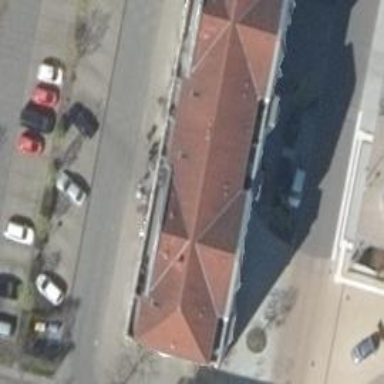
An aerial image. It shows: Restaurant.